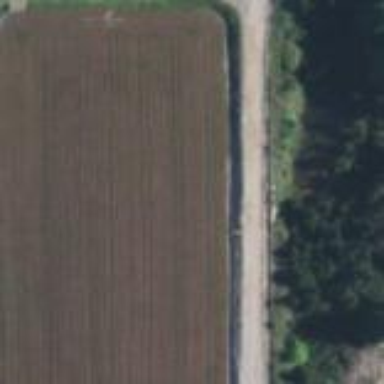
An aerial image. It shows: Farmland with cranberries as the crop.